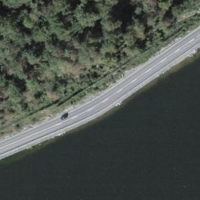
EUNIS habitat code: 14
Species observed at this site:
Podarcis muralis